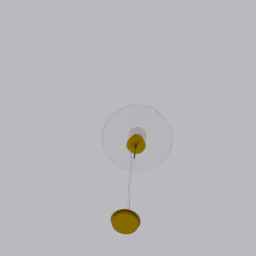
Label: lighting